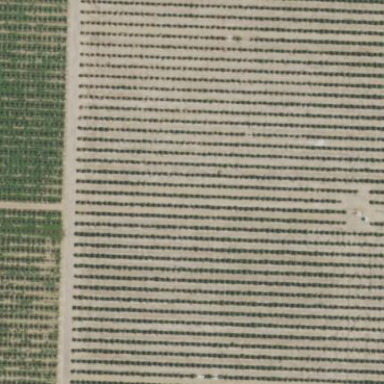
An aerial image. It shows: Field cropland within orchard.